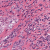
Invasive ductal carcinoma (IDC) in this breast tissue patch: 1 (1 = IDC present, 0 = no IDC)